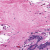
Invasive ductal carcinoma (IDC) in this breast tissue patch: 0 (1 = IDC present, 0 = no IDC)